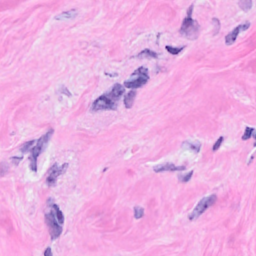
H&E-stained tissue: Breast